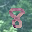
Label: 8